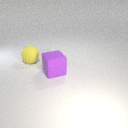
large yellow rubber sphere behind large purple rubber cube